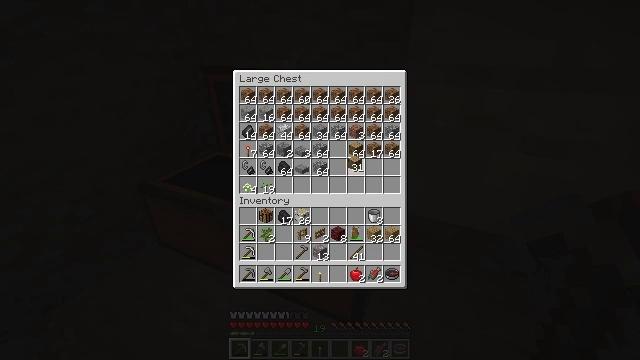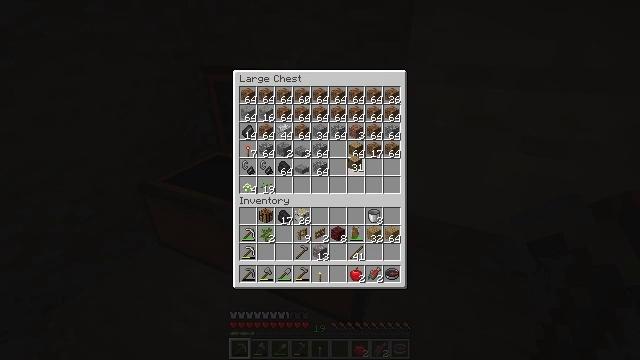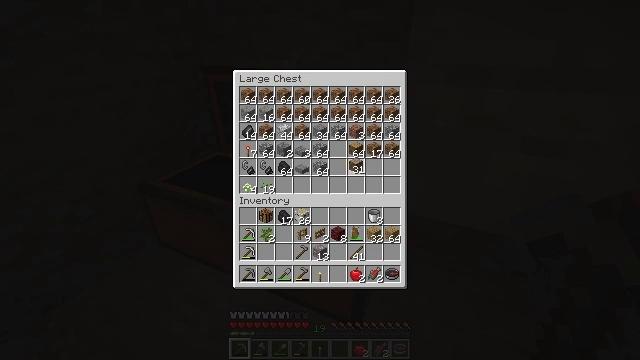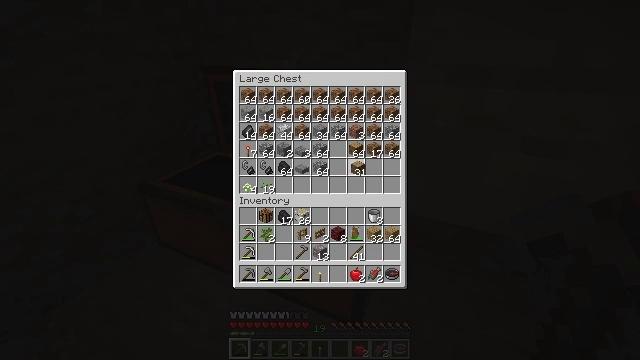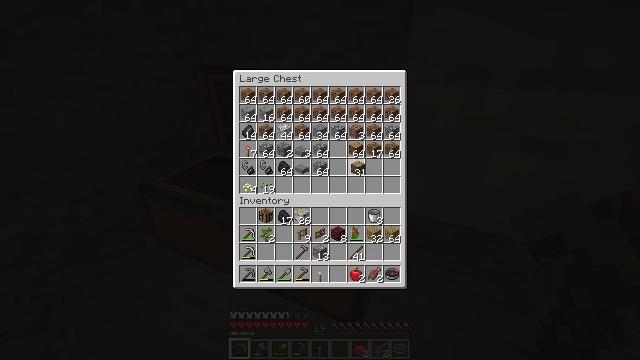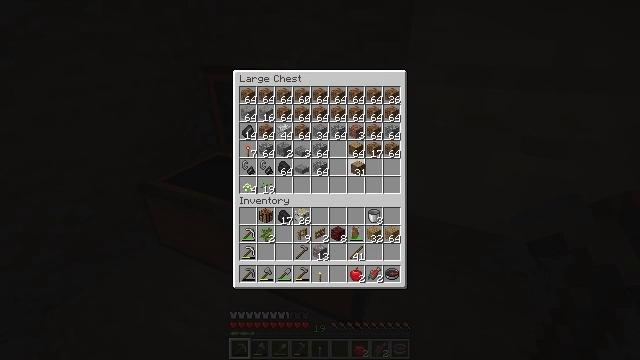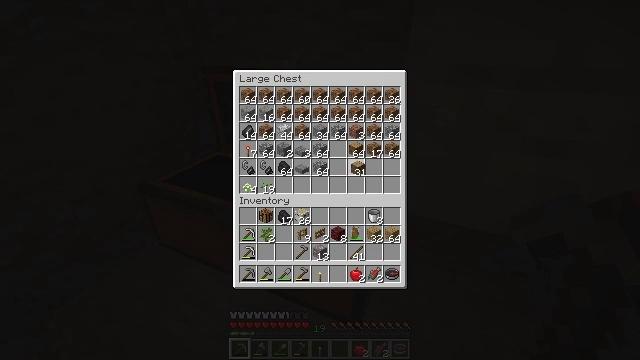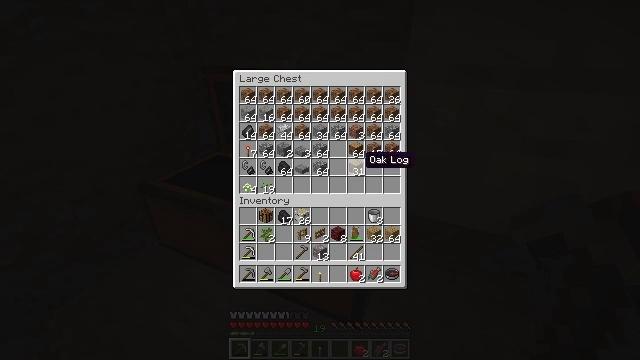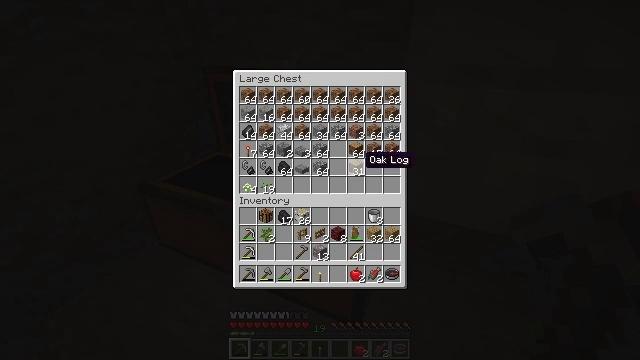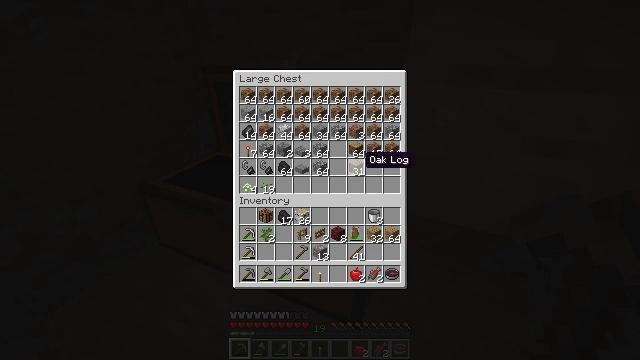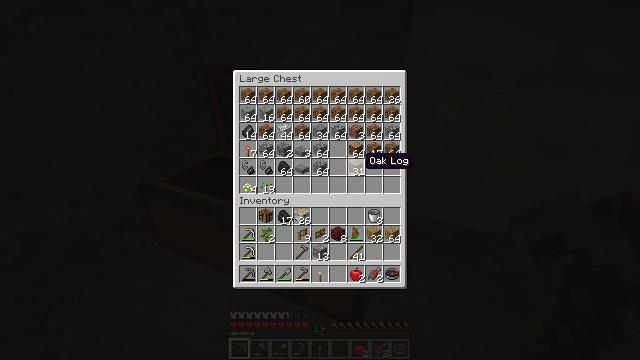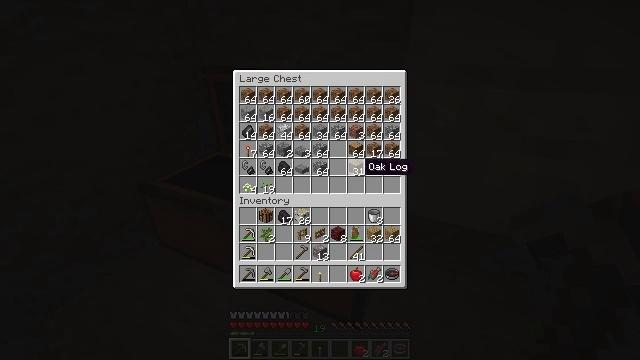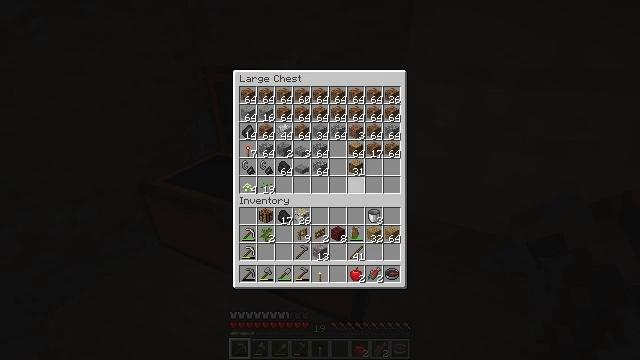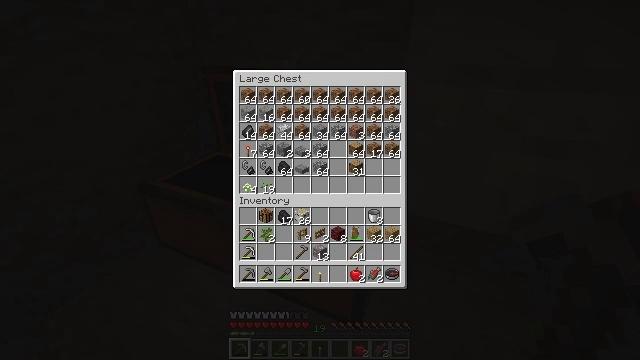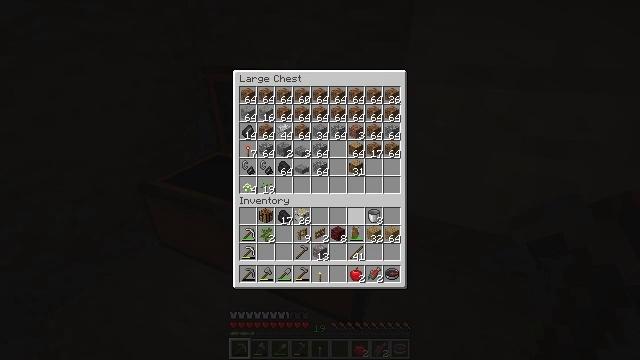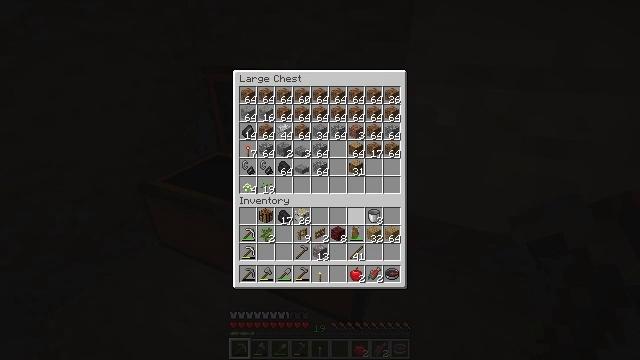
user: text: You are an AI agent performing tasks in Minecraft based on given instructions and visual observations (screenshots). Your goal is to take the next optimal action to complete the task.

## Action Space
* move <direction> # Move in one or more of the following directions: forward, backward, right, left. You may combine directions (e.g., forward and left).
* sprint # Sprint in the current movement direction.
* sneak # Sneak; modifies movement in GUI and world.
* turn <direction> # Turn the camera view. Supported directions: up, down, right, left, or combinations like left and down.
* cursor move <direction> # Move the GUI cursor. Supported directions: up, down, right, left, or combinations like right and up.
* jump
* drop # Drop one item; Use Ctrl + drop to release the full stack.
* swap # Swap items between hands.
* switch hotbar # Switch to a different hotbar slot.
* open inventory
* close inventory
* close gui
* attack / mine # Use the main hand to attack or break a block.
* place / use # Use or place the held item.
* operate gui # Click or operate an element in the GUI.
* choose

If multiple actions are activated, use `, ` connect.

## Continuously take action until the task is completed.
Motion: motion action
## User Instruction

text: Gather wheat by left-clicking on it.
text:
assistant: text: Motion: no_op
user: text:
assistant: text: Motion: no_op
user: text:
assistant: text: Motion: no_op
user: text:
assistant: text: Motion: no_op
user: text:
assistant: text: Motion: operate gui
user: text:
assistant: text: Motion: operate gui
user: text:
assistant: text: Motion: no_op
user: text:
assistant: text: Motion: no_op
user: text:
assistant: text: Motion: no_op
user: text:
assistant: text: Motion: no_op
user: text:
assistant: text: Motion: no_op
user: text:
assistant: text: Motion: cursor move down
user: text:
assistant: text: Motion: cursor move down
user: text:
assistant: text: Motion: cursor move down
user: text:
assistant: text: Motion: cursor move down
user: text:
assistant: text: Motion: no_op
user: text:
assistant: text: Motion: no_op
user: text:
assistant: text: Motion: cursor move left
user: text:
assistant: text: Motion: cursor move left
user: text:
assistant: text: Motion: no_op
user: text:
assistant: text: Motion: no_op
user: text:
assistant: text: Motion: no_op
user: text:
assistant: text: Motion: no_op
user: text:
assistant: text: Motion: no_op
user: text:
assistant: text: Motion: no_op
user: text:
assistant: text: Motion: no_op
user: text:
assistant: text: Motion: cursor move down
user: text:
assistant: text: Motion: no_op
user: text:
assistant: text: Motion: no_op
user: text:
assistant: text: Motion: no_op